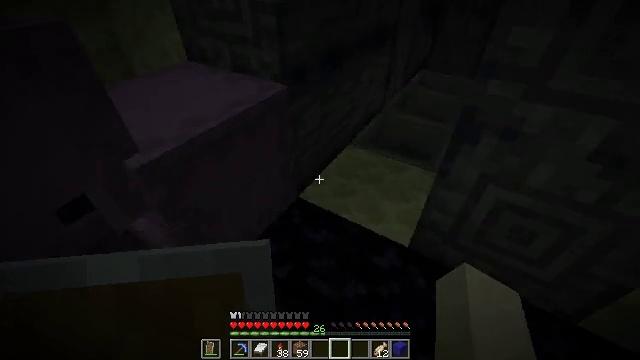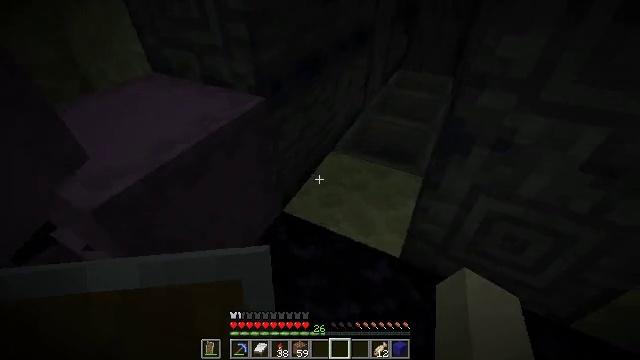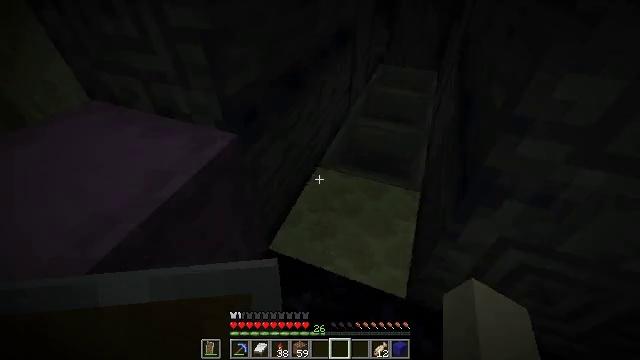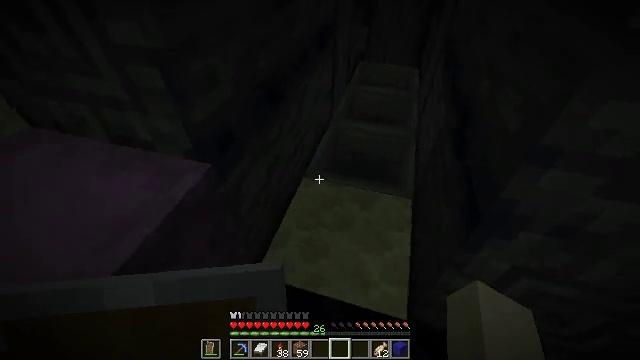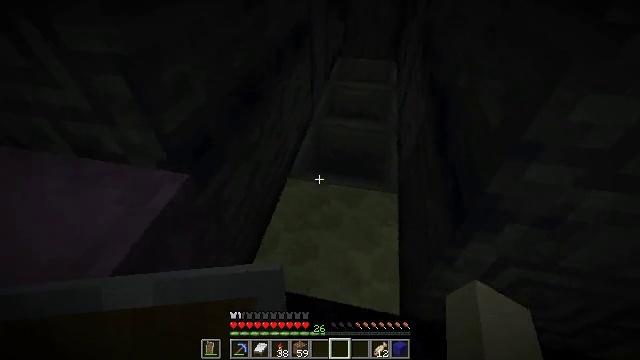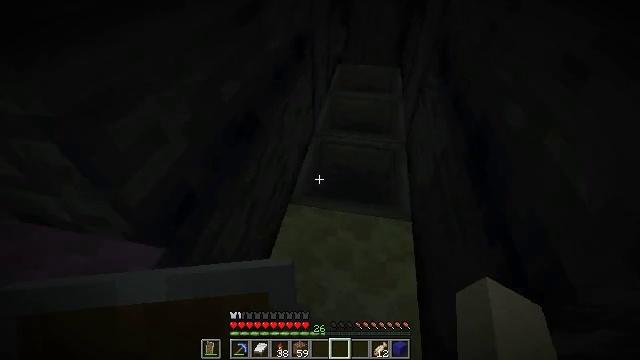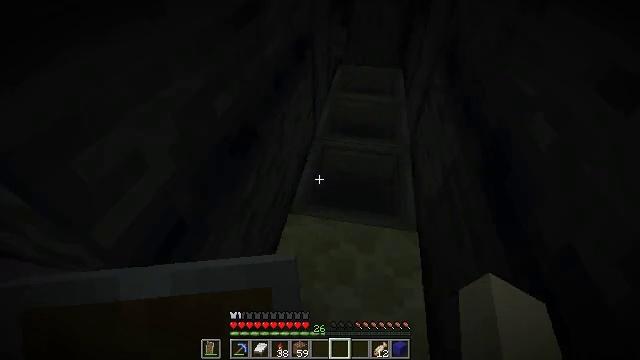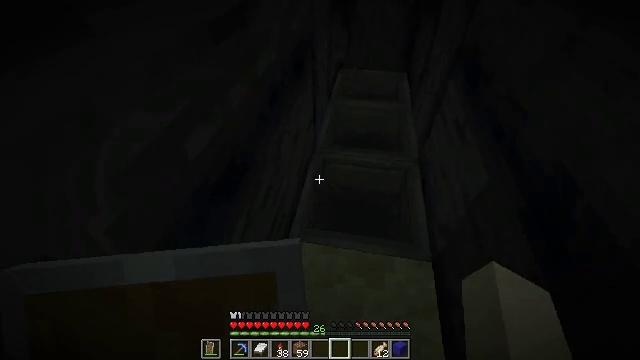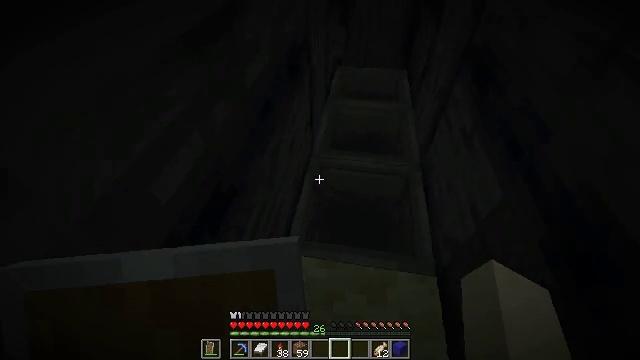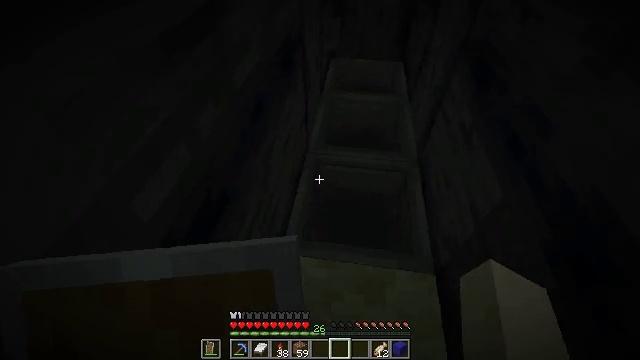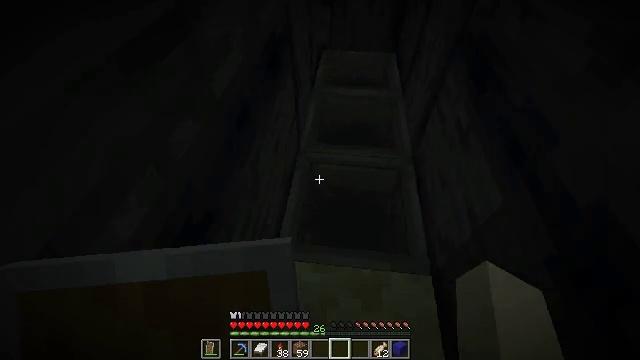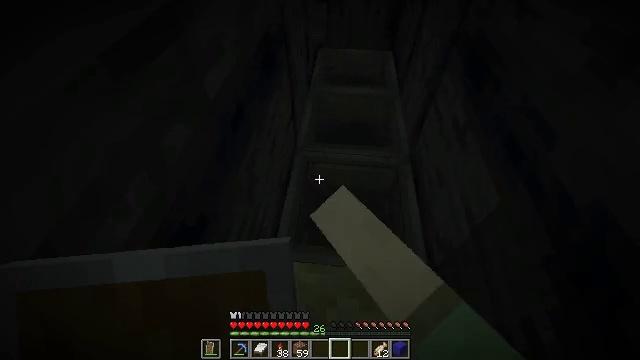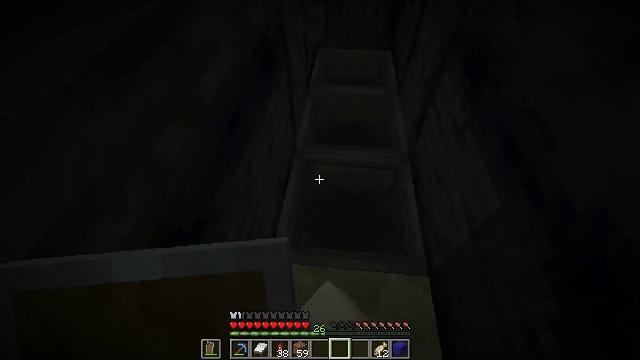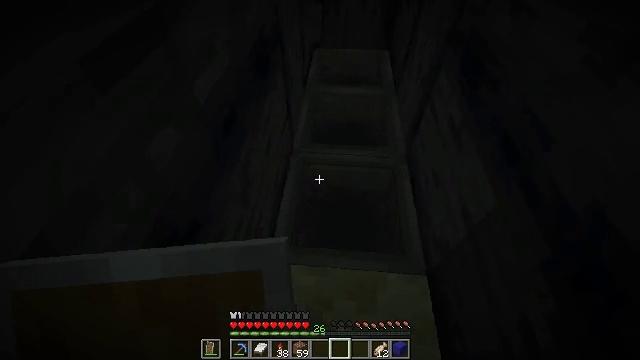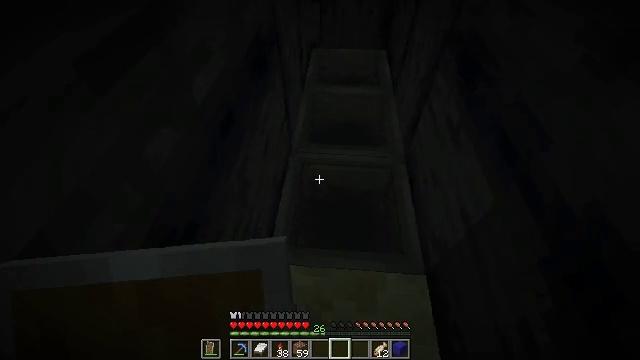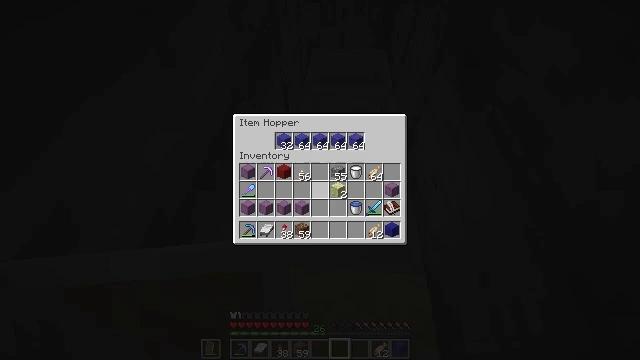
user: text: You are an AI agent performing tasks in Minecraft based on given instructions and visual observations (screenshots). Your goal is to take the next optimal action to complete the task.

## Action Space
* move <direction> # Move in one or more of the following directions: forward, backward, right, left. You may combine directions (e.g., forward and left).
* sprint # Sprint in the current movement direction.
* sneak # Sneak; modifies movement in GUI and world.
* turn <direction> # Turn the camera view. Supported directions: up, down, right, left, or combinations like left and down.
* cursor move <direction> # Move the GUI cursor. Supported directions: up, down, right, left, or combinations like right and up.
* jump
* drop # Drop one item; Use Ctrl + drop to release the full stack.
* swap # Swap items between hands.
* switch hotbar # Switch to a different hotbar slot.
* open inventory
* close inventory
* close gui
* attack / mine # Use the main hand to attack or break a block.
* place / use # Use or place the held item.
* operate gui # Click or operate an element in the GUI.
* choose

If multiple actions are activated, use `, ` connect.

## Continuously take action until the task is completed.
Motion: motion action
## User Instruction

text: Attack the red concrete powder to gather it.
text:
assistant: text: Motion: move forward, turn right
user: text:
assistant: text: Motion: move forward, turn right and down
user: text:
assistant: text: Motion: move forward, turn right and down
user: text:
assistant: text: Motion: move forward, turn right
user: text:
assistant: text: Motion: move forward
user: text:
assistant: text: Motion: move forward
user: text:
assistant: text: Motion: move forward
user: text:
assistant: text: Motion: turn down
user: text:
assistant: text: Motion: turn right and down
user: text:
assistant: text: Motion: turn right and down, use / place
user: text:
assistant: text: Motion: use / place
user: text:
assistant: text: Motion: use / place
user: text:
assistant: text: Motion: use / place
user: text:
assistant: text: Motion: no_op
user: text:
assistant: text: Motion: no_op
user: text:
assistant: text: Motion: no_op
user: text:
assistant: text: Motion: cursor move left and up
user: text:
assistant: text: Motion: no_op
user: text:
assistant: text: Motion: no_op
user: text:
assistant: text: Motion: sneak
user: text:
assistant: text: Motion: sneak
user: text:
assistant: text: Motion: sneak
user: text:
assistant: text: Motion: sneak
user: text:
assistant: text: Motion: sneak, cursor move right and up
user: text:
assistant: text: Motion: sneak, cursor move right and up
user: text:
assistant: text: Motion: sneak
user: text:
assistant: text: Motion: sneak
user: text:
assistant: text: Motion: sneak
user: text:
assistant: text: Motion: sneak
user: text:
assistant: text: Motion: sneak, choose